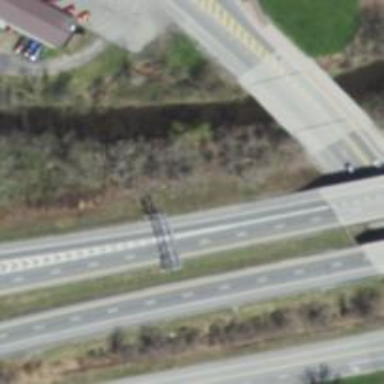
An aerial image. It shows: Trunk link highway.